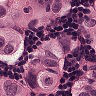
Metastatic tissue present: yes